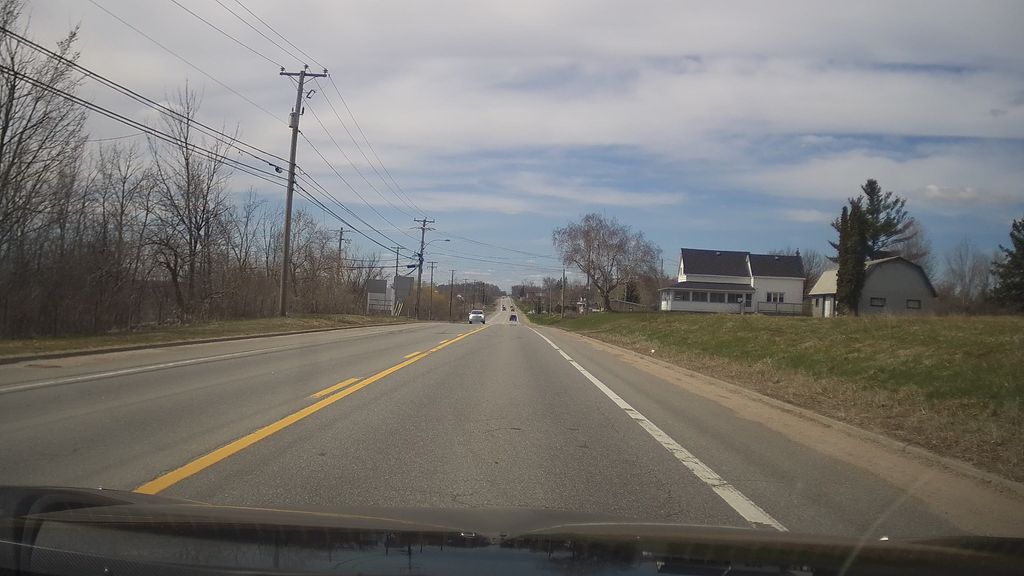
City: ottawa-gatineau